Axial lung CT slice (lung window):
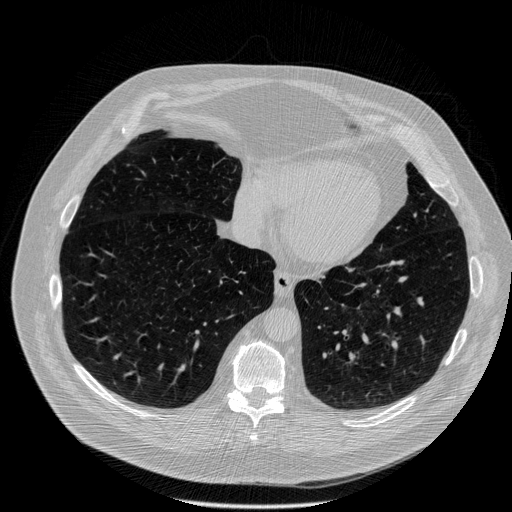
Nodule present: no